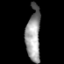
Tissue: prostate
Cell type: T cells
Senescence score: 0.716
Nuclear area (px): 762
Mean DAPI intensity: 149.739